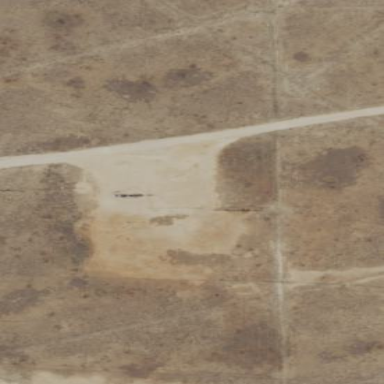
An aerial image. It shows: Wellsite surrounded by sand.